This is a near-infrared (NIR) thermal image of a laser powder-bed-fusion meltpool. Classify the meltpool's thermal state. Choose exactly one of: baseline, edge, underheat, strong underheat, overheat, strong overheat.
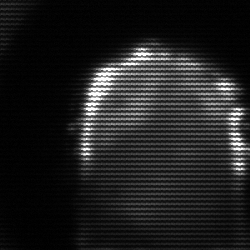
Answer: baseline